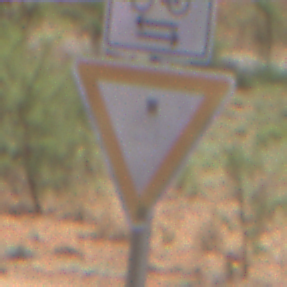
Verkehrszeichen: VorfahrtGewaehren
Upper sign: RichtungsangabeDurchPfeile9
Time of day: Midday
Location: Outdoor (RoadRail)
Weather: Clear
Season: NotSpecified
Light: Natural